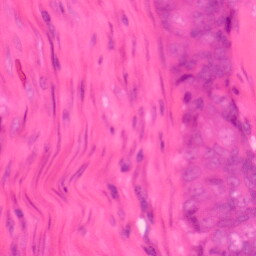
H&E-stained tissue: Colon